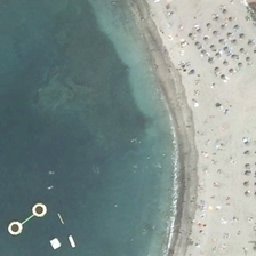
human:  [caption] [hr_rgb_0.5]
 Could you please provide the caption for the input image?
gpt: People are neat on the beach.

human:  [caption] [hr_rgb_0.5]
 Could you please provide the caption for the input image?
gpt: People lined up neatly on the beach.

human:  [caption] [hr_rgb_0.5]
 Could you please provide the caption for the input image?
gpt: Two circular objects connect with each other at sea.

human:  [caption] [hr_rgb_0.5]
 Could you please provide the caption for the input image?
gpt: Two circular objects are connected at sea.

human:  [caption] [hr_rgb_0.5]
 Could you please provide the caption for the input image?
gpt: People lined up neatly on the beach.